Field crop: maize
Growth stage: 2
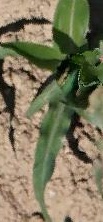
Species: maize